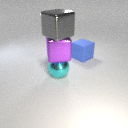
large cyan metal sphere below large purple metal cube